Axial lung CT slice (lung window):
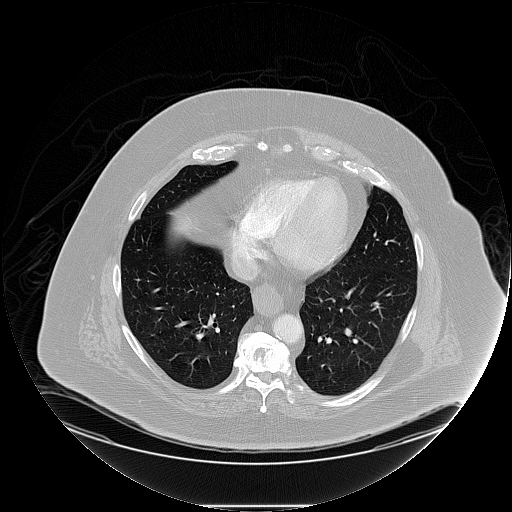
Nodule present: no